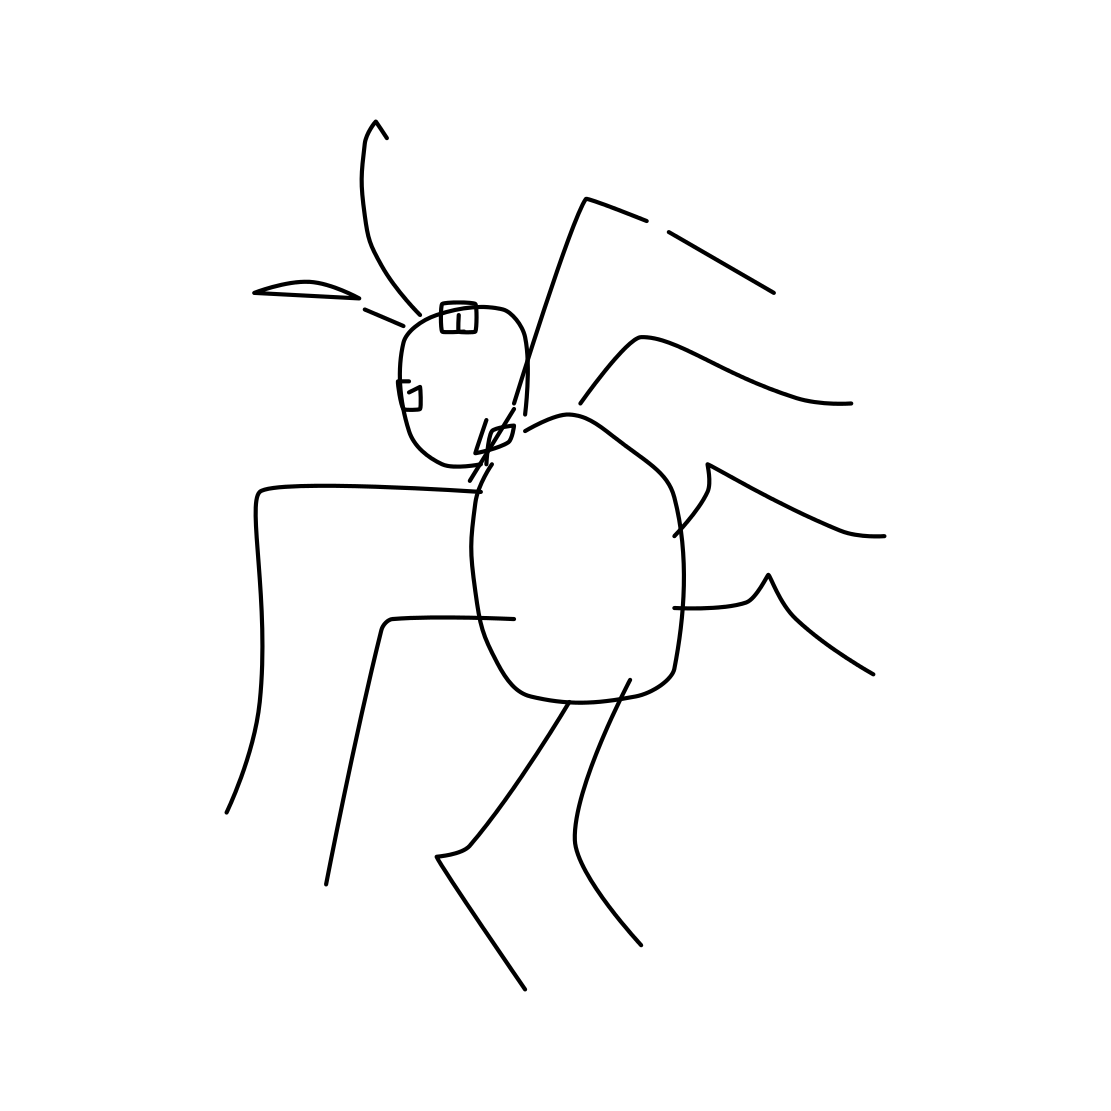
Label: spider